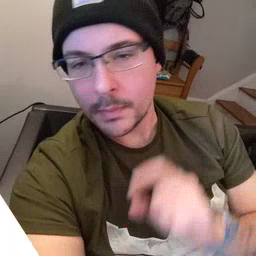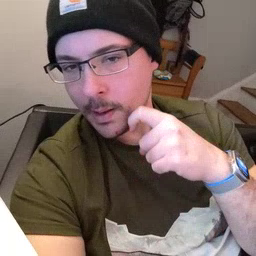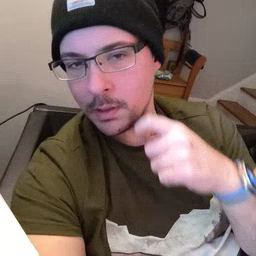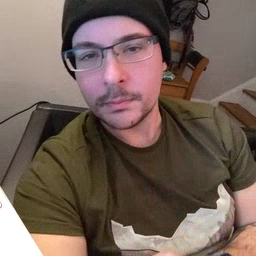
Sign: apple